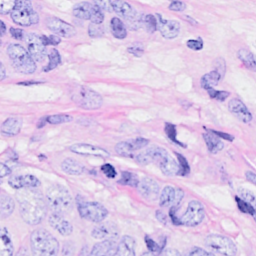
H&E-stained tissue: Breast